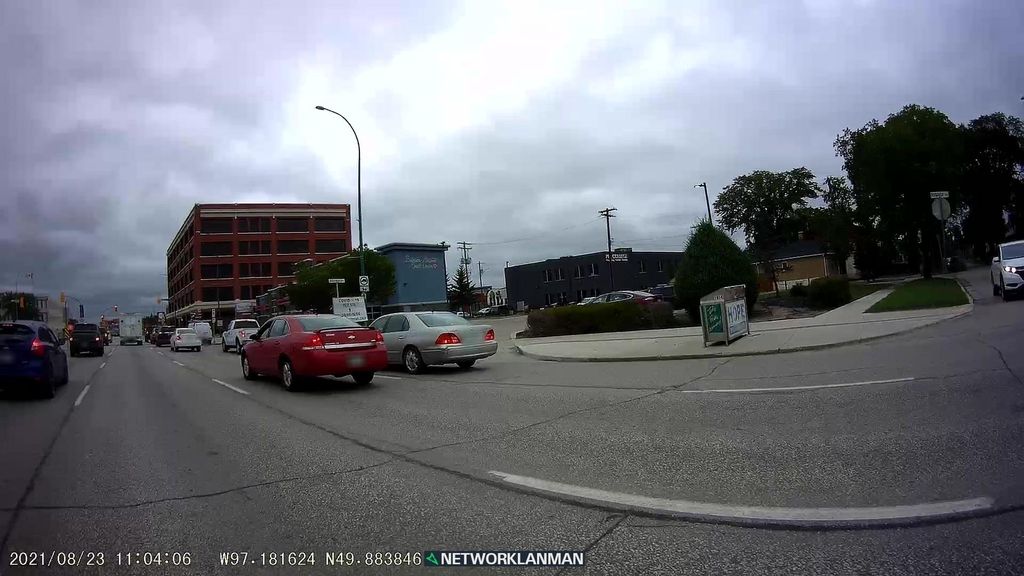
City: winnipeg